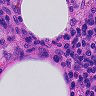
Metastatic tissue present: no